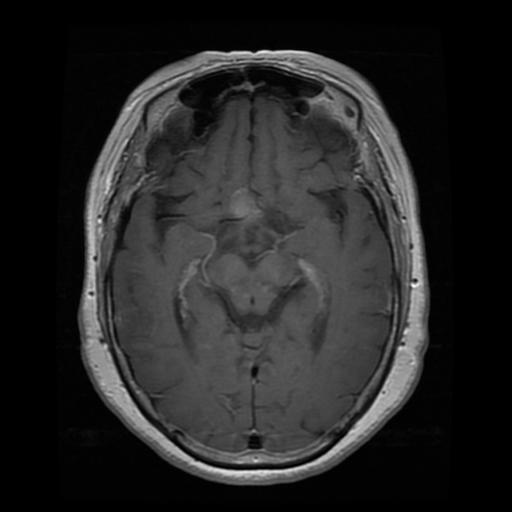
Label: pituitary